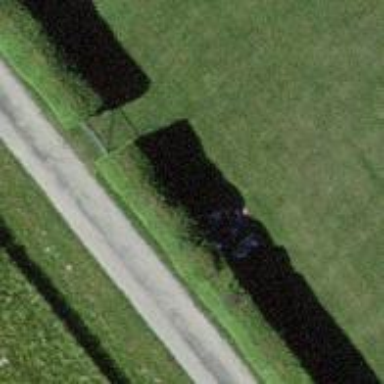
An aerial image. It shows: Gate.